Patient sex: M
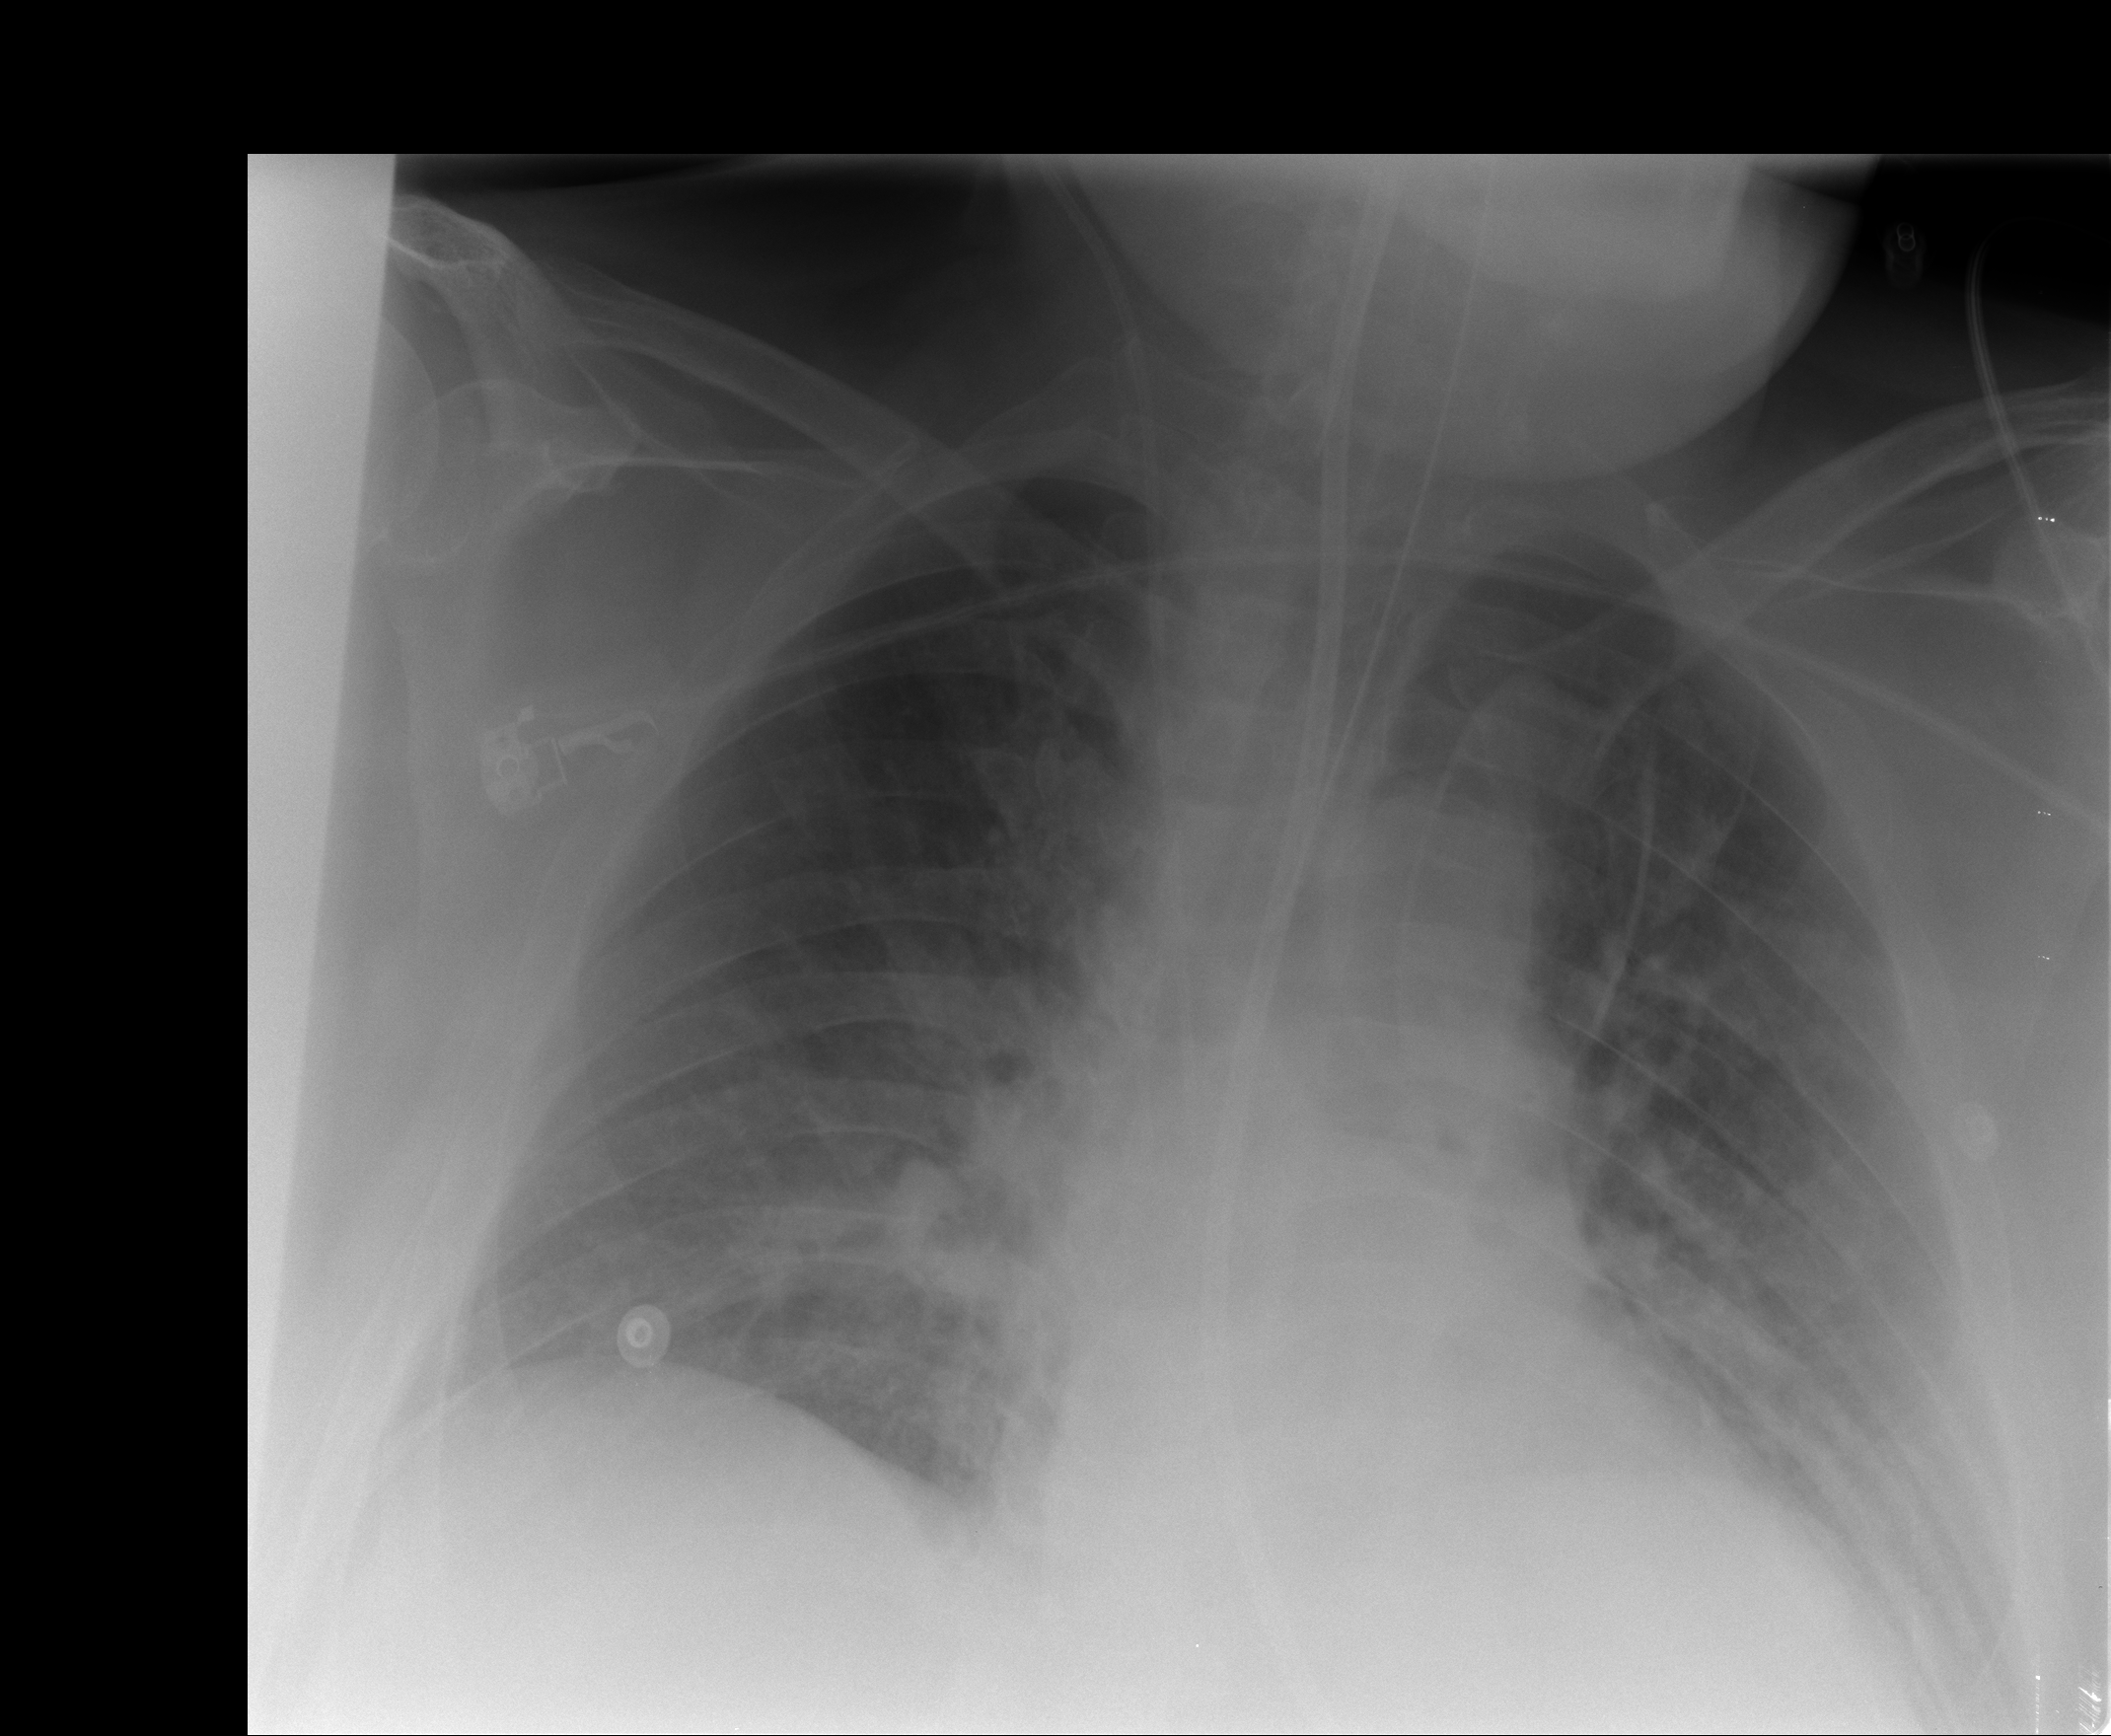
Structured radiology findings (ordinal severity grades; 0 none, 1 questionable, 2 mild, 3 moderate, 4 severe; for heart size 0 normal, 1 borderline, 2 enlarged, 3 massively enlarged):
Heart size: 2
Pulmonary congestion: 2
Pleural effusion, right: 0
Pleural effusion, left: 2
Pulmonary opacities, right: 2
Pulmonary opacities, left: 2
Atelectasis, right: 2
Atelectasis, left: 2